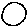
Label: circle